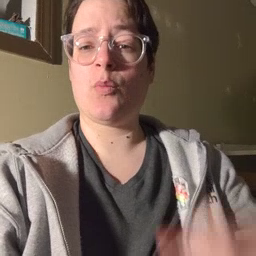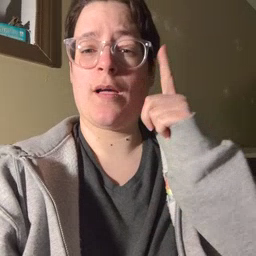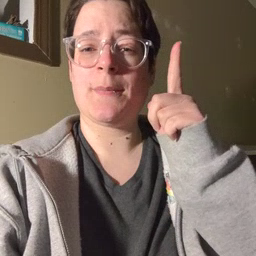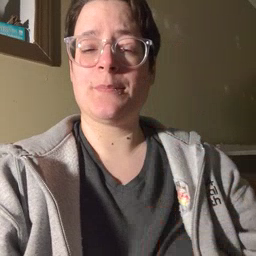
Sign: awake